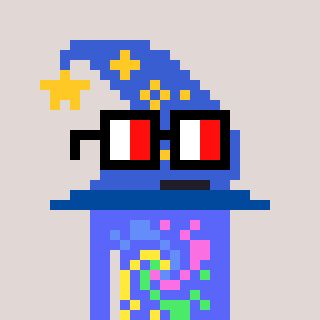
a pixel art character with square glasses with black frames and red eyes, a wizard hat-shaped head and a purple-colored body on a warm background